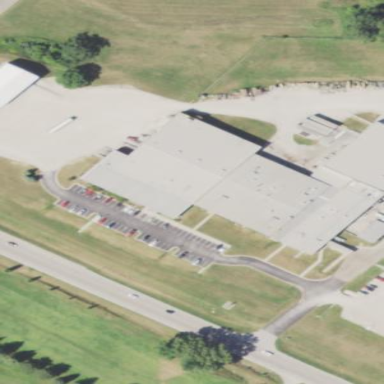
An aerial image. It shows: Manufacturing building.